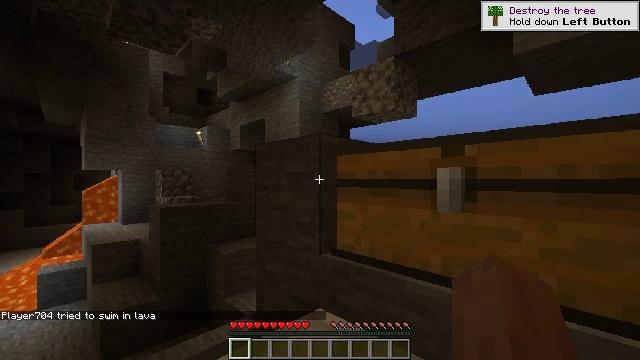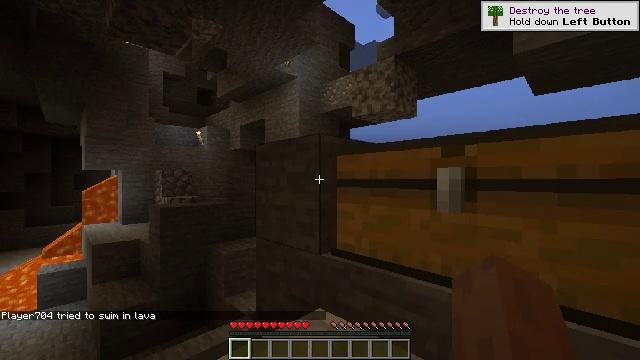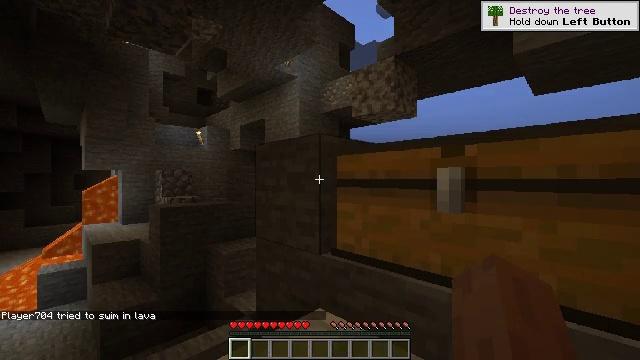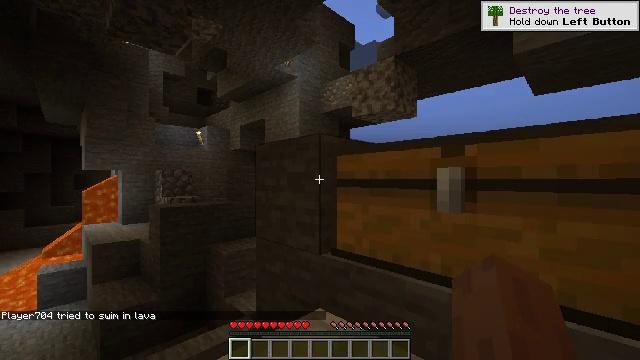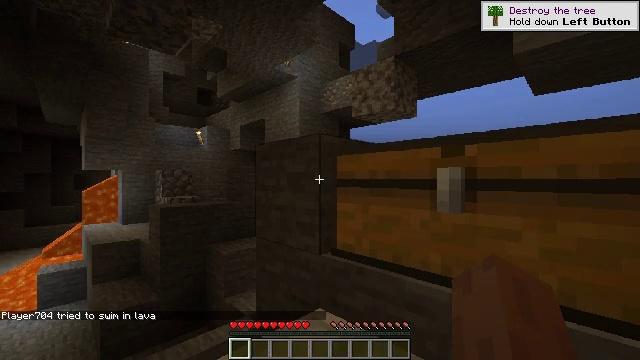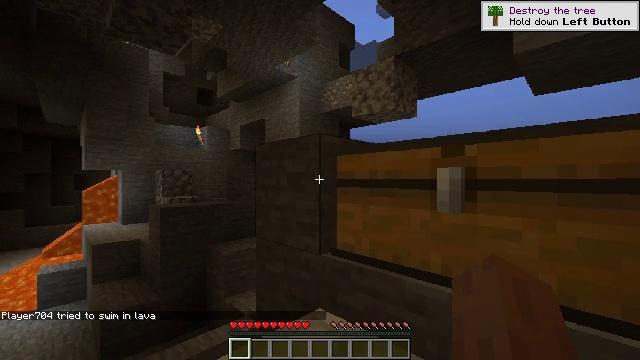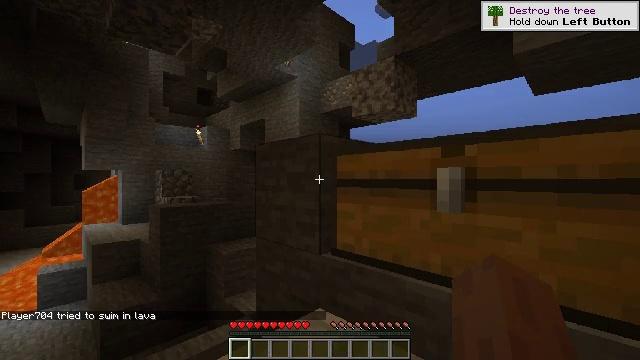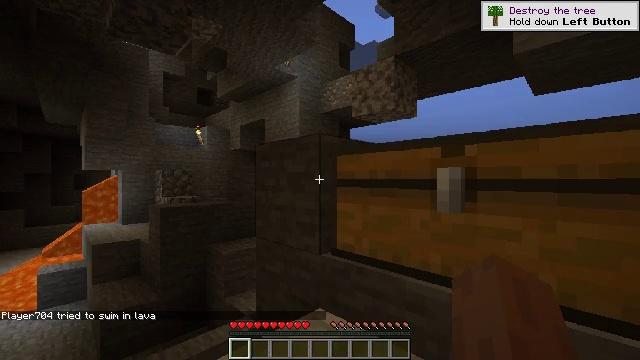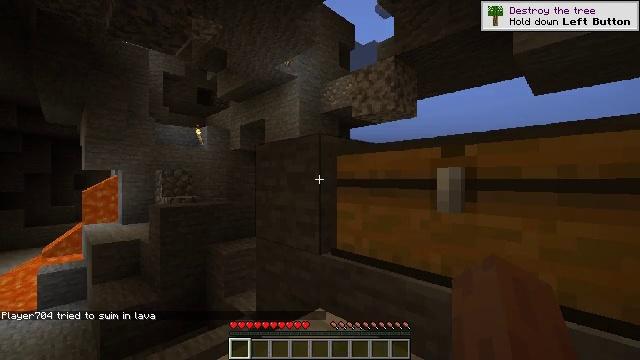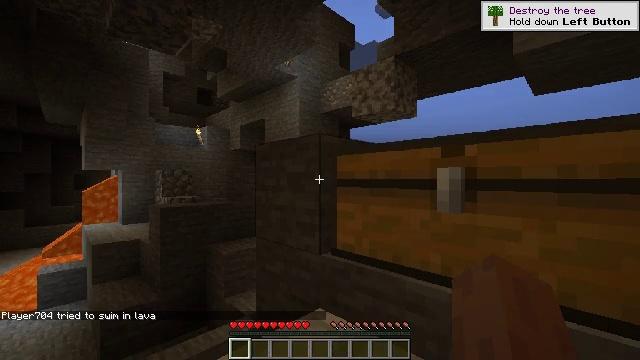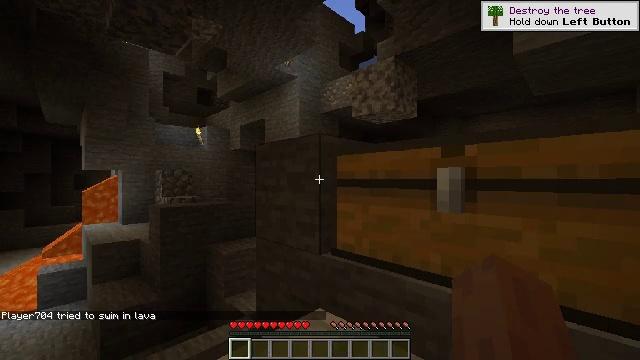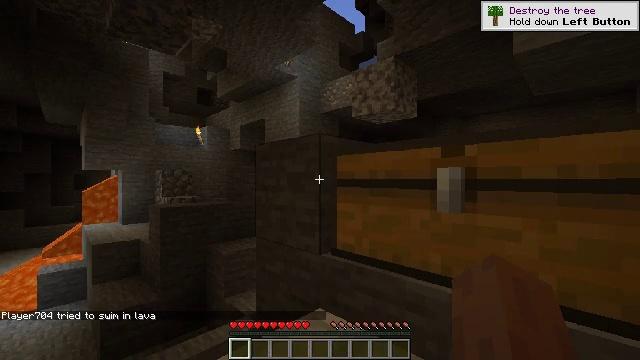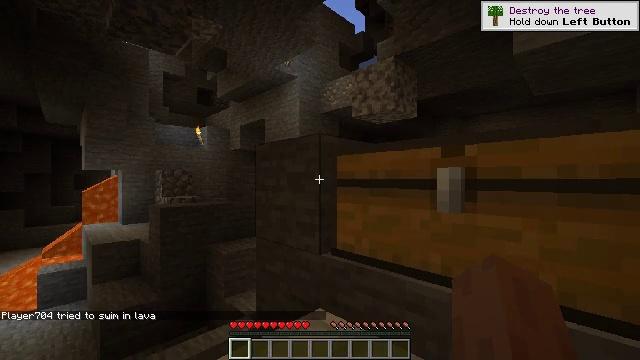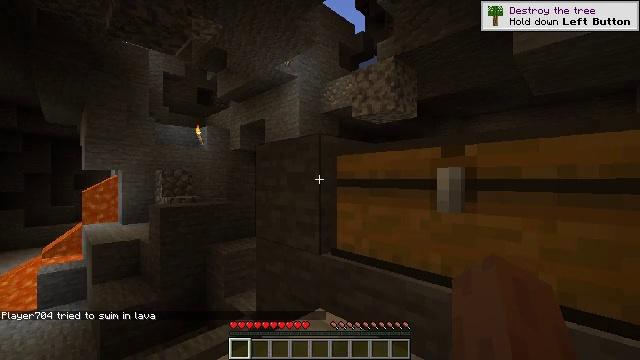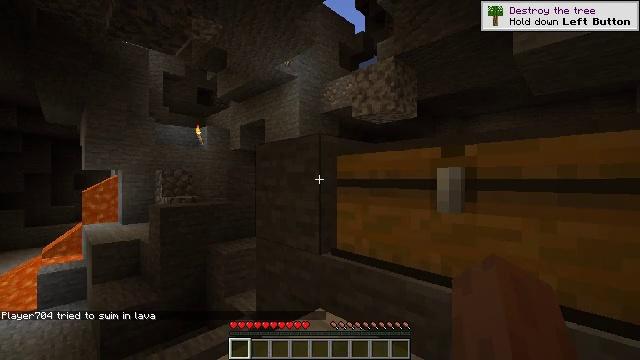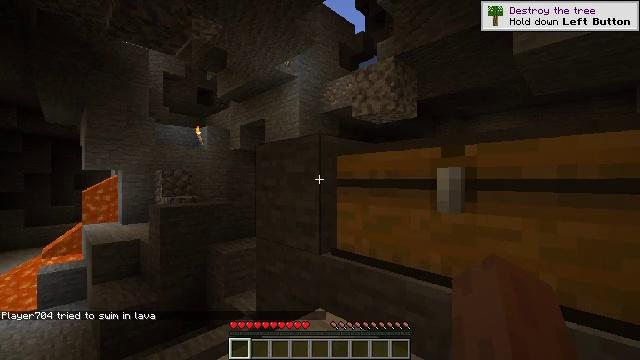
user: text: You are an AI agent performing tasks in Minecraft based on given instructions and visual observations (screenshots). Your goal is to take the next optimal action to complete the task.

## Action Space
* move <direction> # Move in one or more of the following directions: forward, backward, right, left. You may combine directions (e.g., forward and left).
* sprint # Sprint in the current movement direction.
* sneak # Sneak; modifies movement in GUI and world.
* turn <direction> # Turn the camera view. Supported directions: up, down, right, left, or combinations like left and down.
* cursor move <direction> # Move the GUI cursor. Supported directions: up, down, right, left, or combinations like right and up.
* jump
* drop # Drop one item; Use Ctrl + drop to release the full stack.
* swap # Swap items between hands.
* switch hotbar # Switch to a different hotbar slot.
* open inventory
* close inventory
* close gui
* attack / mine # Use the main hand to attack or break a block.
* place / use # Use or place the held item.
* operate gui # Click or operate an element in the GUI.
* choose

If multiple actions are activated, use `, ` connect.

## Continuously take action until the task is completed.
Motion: motion action
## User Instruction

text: Use the crafting table to create iron leggings.
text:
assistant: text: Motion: no_op
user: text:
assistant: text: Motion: no_op
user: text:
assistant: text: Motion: no_op
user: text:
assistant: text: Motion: no_op
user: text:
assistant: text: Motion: no_op
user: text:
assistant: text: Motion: no_op
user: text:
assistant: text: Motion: no_op
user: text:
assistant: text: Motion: no_op
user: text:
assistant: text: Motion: no_op
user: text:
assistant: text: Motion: no_op
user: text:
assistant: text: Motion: no_op
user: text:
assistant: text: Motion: no_op
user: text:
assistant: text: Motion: no_op
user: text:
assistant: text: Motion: no_op
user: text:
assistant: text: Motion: no_op
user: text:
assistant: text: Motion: no_op
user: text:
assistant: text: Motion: no_op
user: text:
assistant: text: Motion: no_op
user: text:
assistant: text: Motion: no_op
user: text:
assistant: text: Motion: no_op
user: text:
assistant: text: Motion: no_op
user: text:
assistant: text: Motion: no_op
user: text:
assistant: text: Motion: no_op
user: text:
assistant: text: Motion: no_op
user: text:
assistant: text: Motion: no_op
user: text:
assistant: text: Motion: no_op
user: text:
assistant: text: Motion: no_op
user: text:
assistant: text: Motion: no_op
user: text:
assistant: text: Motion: no_op
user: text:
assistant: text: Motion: no_op